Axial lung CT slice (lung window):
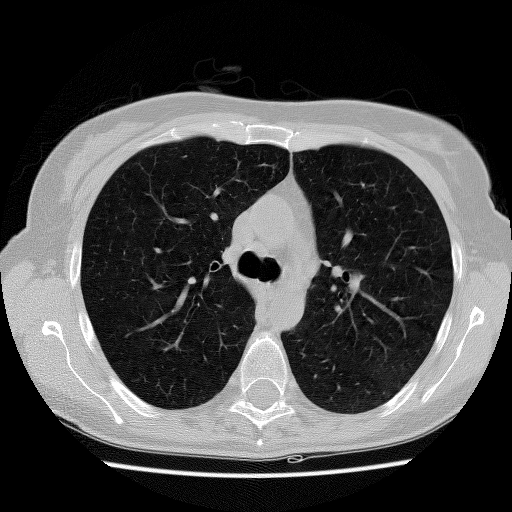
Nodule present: no